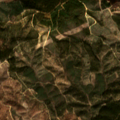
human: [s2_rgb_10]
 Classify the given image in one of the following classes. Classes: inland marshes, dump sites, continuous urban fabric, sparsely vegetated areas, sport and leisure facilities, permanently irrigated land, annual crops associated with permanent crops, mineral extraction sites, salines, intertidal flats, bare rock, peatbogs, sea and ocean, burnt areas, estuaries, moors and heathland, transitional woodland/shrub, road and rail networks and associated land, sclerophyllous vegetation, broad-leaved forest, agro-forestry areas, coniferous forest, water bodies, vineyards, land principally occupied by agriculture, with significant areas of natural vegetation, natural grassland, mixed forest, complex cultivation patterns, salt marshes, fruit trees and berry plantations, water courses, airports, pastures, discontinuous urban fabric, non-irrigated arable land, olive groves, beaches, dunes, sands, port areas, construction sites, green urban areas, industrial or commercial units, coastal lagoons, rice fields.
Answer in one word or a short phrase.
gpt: broad-leaved forest, transitional woodland/shrub